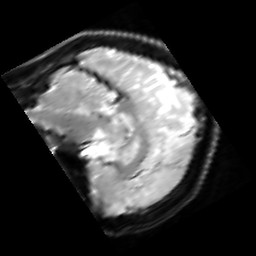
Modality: inplaneT2
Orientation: sagittal
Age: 20
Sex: female
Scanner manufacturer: siemens
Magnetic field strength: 3 T
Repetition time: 5 s
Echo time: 0.034 s